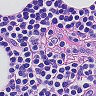
Metastatic tissue present: no